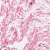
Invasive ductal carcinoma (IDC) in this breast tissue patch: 0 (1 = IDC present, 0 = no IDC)